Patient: sex M, age 29
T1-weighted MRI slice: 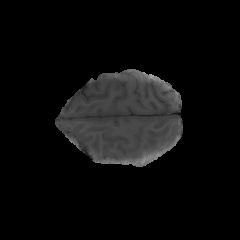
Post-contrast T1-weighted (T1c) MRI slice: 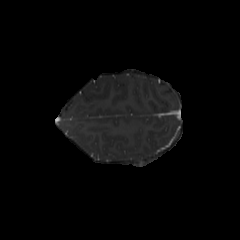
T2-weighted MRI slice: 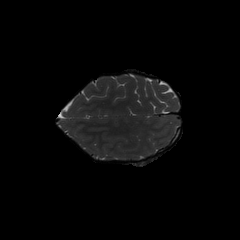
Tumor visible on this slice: no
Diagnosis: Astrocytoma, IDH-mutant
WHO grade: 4